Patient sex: F
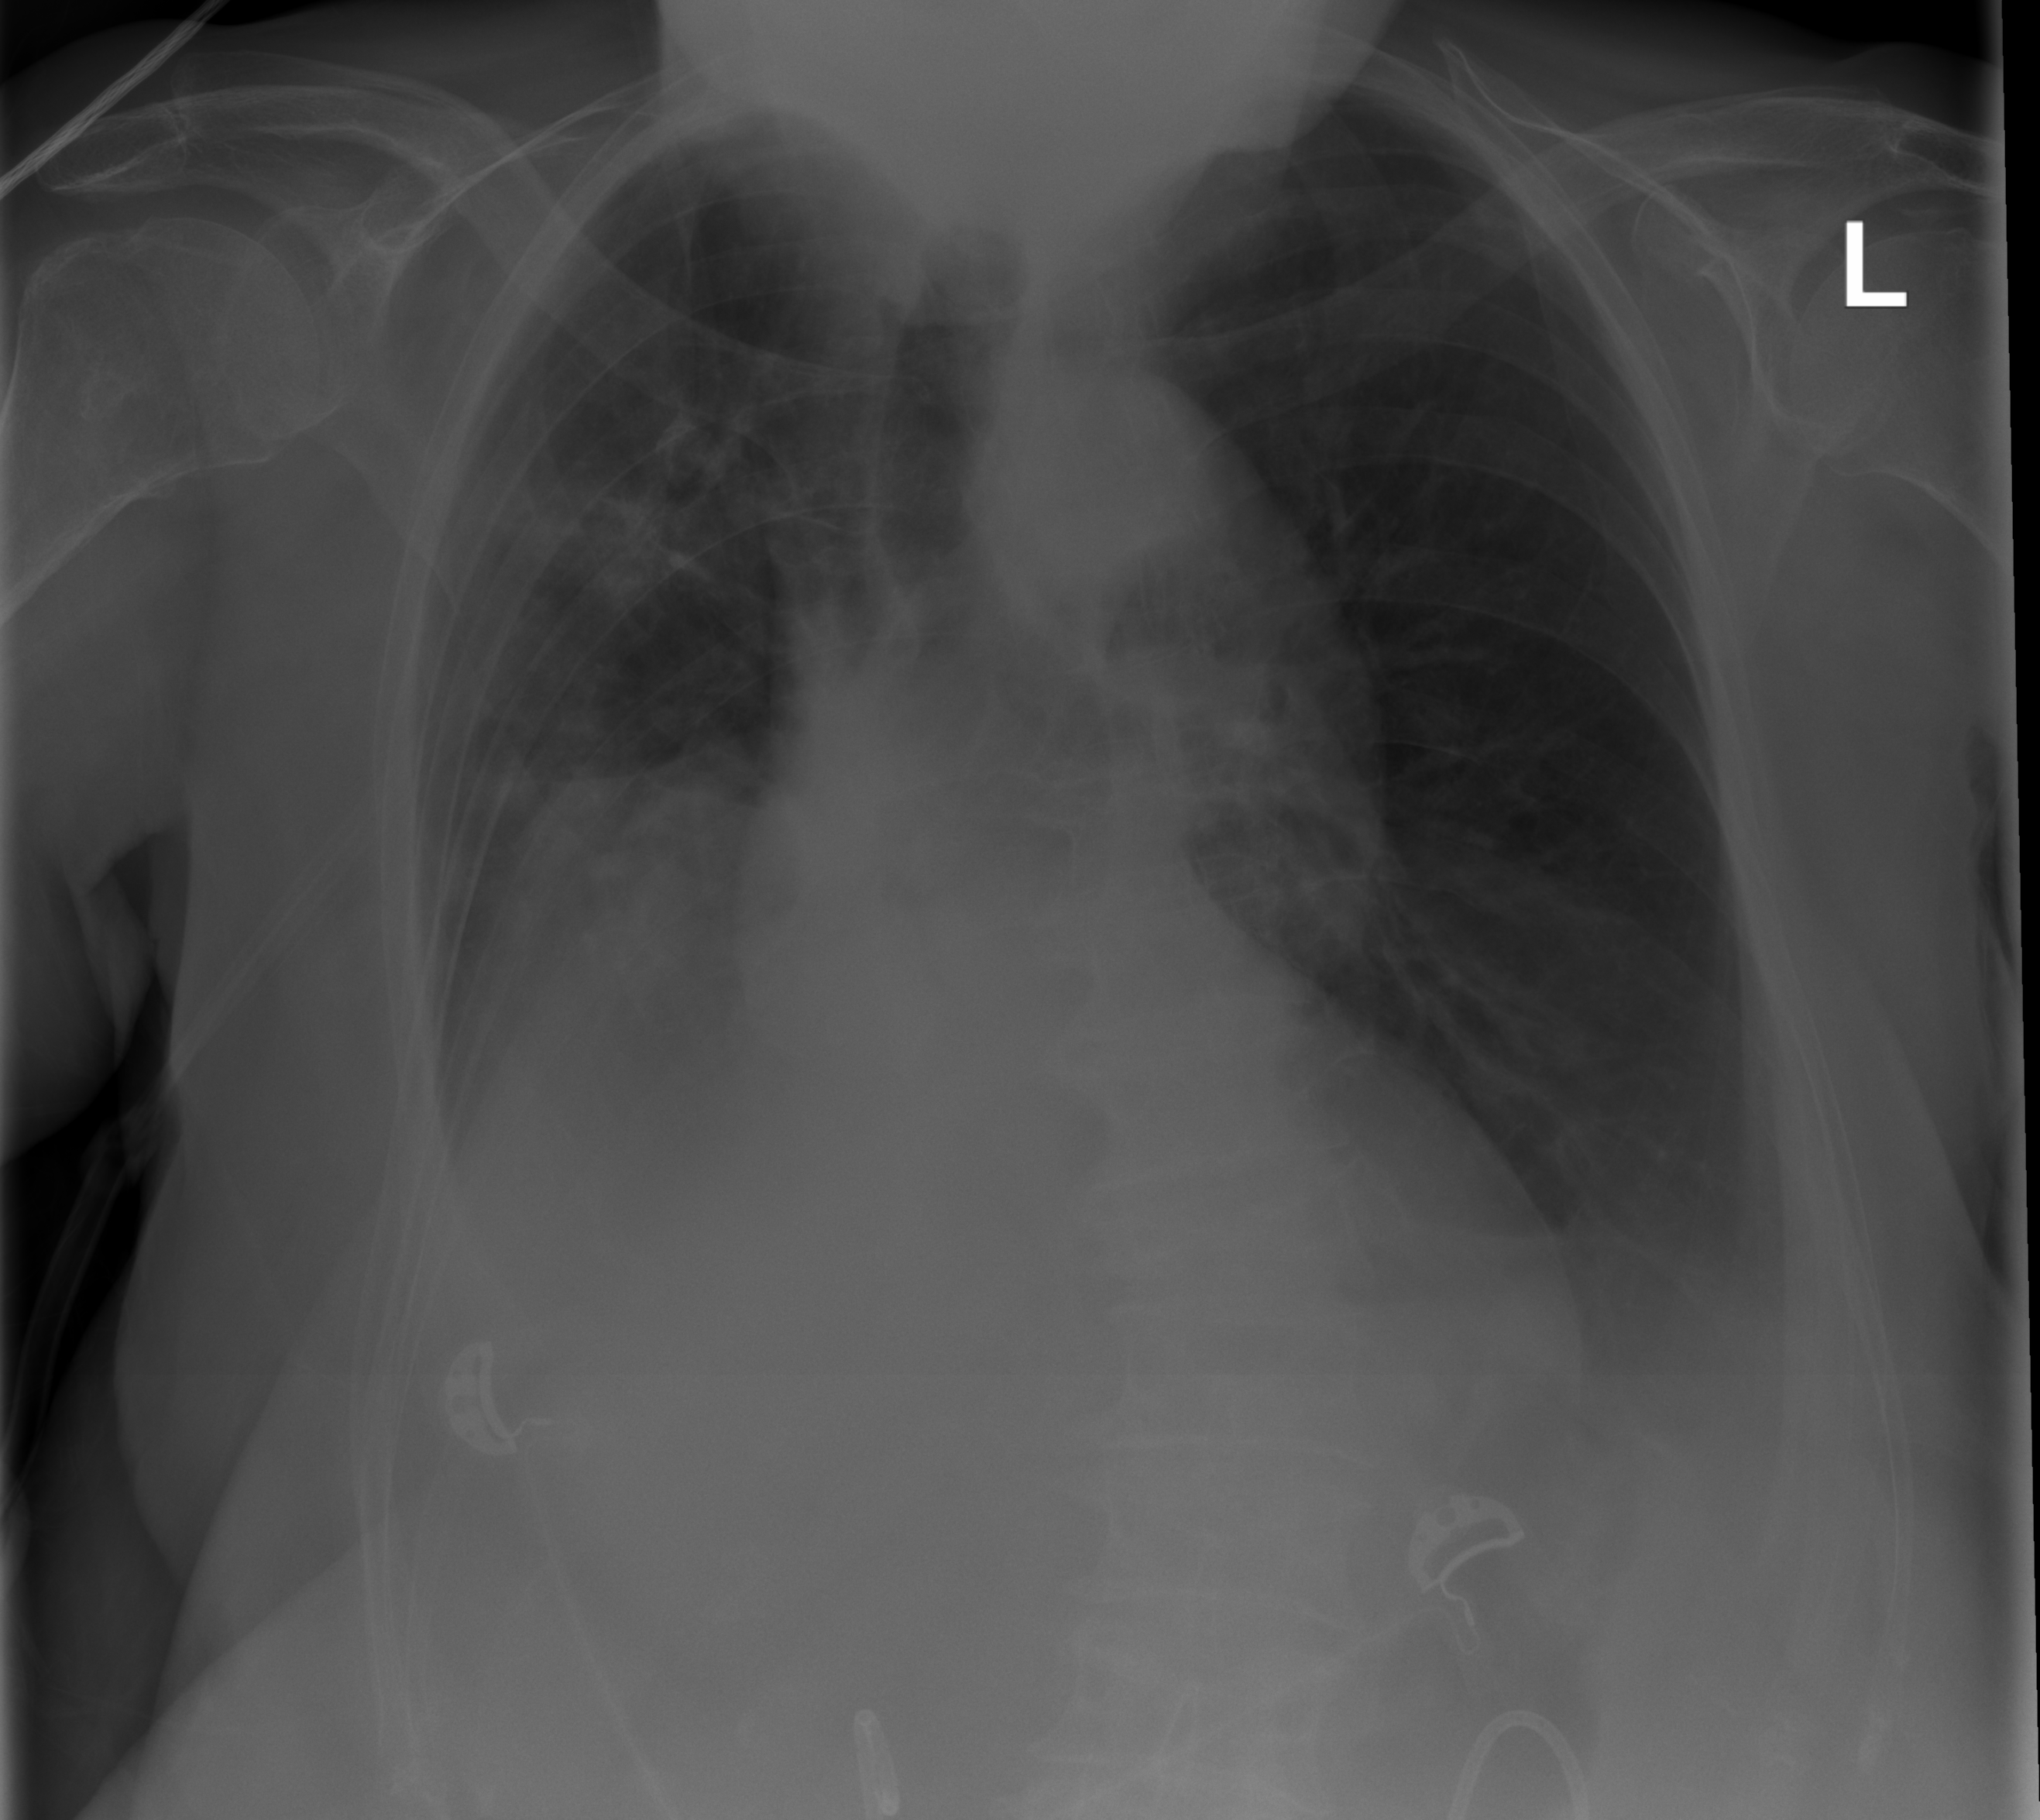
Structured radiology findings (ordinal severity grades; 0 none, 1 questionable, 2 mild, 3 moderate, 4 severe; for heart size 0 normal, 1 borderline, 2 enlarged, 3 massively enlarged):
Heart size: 0
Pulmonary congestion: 0
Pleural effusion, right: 2
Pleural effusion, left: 2
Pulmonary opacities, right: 2
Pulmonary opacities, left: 0
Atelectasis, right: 2
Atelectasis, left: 0